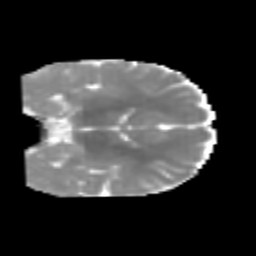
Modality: MD
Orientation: coronal
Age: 5
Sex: male
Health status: healthy